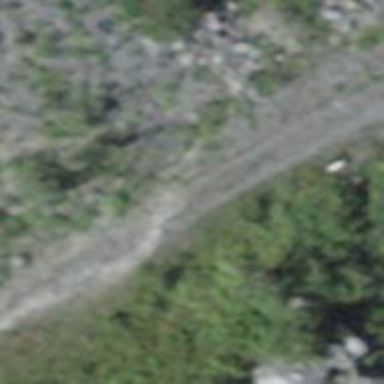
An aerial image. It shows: Track with very rough surface.